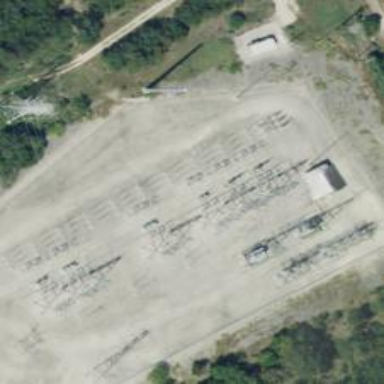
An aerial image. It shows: Switch for power supply.